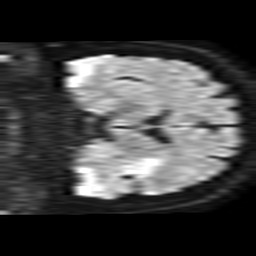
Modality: TRACE
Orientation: coronal
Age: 44
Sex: female
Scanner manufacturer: philips
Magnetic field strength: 1.5 T
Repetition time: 3.525 s
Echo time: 0.06899 s